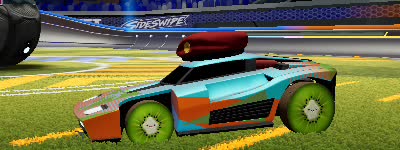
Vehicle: breakout